Question: I made a trial where I compare 2 different conditions for multiple treatments. However, on the plot, some of the value have two points where they should only be one.
here is the code I used for my plot
'''
ggplot(Bites, aes(x=Treatment, y=Biting, colour=Condition, fill=Condition))+
geom_point(position=position_jitterdodge(dodge.width=0.7), size=2)+
geom_boxplot(alpha=0.5, position= position_dodge(width=0.8), fatten=NULL)+
stat_summary(fun.y= mean, geom="errorbar", aes(ymax=..y.., ymin=..y..),
width=0.65, size= 1.5, linetype= "solid", position = position_dodge(width=0.7))+
xlab("Treatment") +
ylab("Bites")+
labs(Color ="Condition")+
theme_classic()
'''

Here are part of the data I used.
'''
Biting Treatment Condition
1 0 A X
2 0 A X
3 0 A X
4 0 A X
5 0 A X
6 0 A X
7 0 A X
8 0 A X
9 1 A X
10 1 A X
11 1 A X
12 2 A X
13 4 A X
14 7 A X
15 9 A X
'''
I should only get one point in the graph for 4 bites, 7 bites and 9 bites; yet I get 2 dots (one red and one paler).
How can I get rid of the paler dots ?
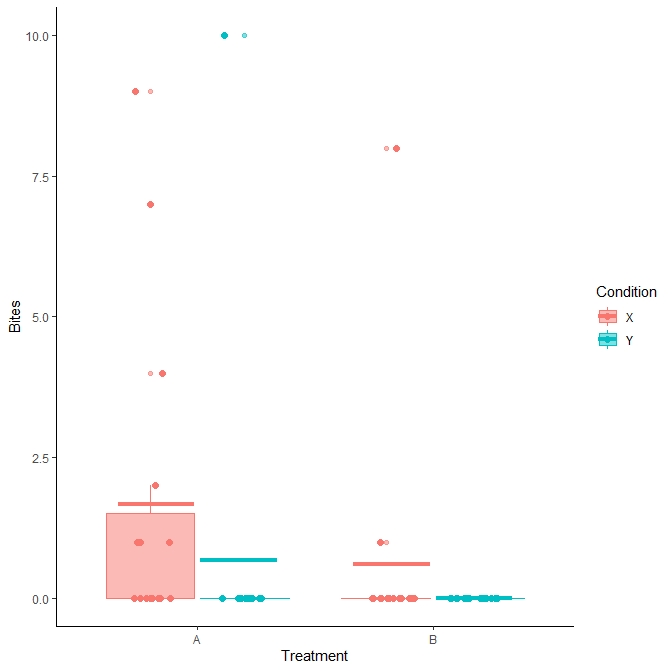
Answer: This duplicated dots are the outliers from 'geom_boxplot()' (notice, how they are always centered on boxplot)
<URL>
Simply add 'outlier.shape = NA' inside 'geom_boxplot()' (as it was suggested under <URL> and then they won't appear.
<URL>
Data:
'''
Bites <- data.frame(Biting = sample(c(rep(0, 7), rep(1, 3), 2, 4, 7, 9)),
Treatment = c(rep("A", 7), rep("B", 7)),
Condition = rep(c("X", "Y"), 7))
'''